Interaction volume radius: 5 \u00c5
Interaction volume height: 10 \u00c5
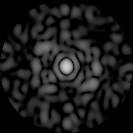
Disorder parameter: 0.8412